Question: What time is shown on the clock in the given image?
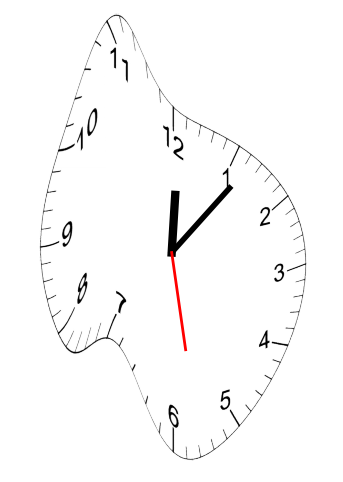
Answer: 12:06:28